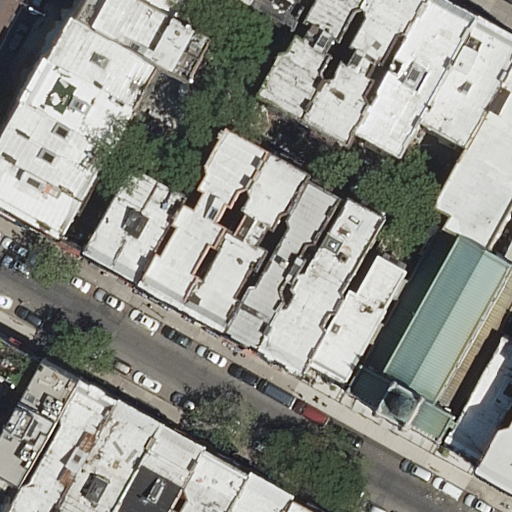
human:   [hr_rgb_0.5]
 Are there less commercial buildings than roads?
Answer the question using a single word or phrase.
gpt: yes

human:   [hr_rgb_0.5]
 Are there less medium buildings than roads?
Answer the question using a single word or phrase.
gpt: no

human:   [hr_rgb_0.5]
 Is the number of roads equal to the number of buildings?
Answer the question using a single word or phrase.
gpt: no

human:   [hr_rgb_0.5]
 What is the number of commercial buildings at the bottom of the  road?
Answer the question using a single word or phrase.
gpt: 0

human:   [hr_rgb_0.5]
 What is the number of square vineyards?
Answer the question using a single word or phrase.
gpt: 0

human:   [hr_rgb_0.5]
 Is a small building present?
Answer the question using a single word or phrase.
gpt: yes

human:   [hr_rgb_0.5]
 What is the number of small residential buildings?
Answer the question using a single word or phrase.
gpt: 10

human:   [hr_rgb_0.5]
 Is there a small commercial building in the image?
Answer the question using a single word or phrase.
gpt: no

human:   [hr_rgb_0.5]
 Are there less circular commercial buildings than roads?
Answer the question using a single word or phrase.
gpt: yes

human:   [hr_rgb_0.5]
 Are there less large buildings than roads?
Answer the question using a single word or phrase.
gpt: no

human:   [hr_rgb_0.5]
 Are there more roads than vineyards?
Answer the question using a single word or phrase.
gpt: yes

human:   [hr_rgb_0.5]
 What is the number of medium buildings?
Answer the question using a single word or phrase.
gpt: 21

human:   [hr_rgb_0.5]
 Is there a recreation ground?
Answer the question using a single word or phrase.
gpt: no

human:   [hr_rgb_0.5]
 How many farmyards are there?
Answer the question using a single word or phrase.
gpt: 0

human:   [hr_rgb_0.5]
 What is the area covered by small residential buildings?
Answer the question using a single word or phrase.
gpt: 325m2

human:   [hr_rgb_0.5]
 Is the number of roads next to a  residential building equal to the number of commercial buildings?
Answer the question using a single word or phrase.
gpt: no

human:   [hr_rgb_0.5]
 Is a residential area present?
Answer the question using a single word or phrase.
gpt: no

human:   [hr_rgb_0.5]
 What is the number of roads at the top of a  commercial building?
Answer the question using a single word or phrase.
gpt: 0

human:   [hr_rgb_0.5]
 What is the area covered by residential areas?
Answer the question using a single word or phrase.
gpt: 0m2

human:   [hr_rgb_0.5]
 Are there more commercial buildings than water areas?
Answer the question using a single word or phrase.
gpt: no

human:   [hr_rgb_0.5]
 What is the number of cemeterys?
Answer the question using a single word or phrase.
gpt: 0

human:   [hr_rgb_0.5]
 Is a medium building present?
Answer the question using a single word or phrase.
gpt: yes

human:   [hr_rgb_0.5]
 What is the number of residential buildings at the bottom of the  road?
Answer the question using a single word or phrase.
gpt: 6

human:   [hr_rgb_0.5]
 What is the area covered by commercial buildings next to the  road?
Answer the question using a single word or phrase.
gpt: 0m2

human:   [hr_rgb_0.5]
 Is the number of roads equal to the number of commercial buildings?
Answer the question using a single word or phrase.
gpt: no

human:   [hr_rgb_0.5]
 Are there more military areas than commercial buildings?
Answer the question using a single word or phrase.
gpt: no

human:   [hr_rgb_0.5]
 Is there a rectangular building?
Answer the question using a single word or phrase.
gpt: yes

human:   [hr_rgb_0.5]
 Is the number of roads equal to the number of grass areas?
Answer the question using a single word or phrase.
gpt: no

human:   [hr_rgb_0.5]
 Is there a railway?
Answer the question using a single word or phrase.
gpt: no

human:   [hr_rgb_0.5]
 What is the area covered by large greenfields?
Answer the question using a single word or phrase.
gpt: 0m2

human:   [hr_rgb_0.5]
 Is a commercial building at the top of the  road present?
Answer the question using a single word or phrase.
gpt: no

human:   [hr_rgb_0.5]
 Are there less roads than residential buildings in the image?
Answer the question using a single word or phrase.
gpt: yes

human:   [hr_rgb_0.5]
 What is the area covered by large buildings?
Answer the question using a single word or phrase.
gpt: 778m2

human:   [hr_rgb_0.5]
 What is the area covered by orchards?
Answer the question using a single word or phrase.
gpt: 0m2

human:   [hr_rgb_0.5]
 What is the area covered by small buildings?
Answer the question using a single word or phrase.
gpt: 325m2

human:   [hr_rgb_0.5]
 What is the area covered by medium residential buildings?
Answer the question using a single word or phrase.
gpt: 4290m2